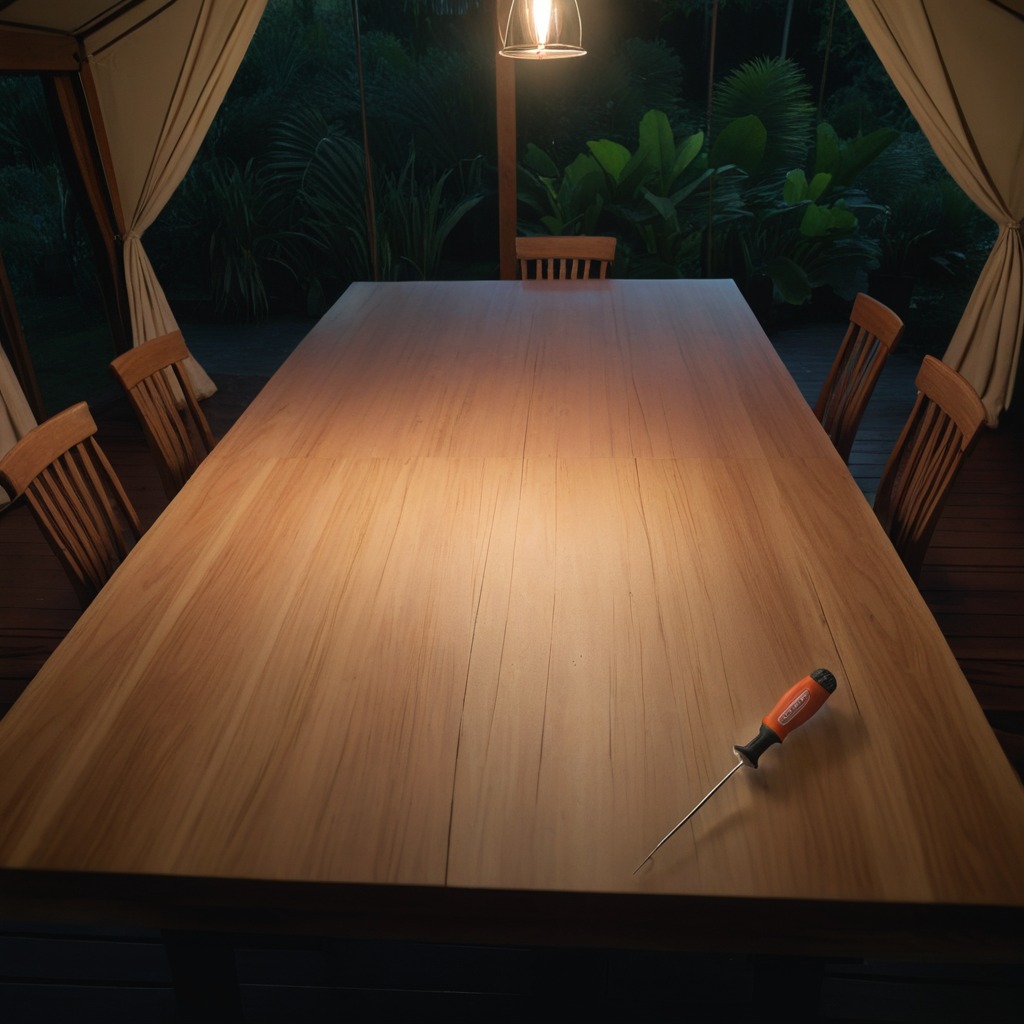
A screwdriver is lying on the wooden table.